Interaction volume radius: 5 \u00c5
Interaction volume height: 15 \u00c5
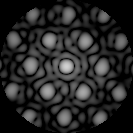
Disorder parameter: 0.2609